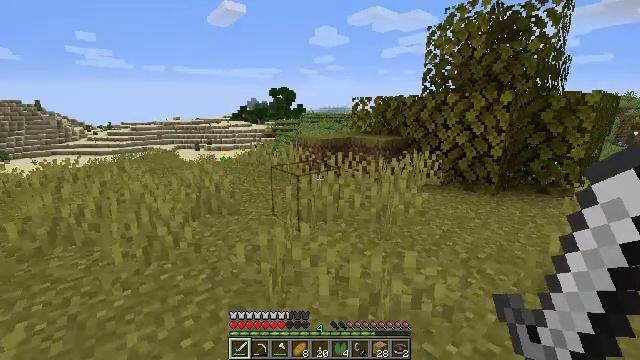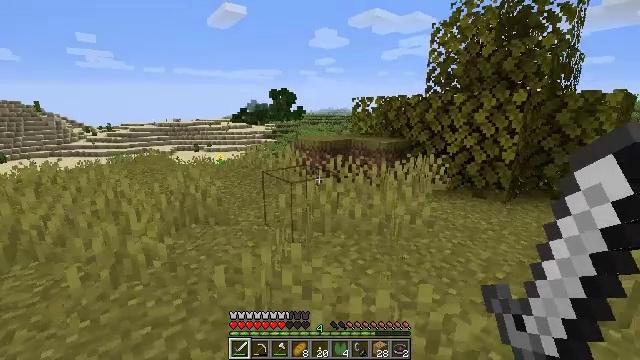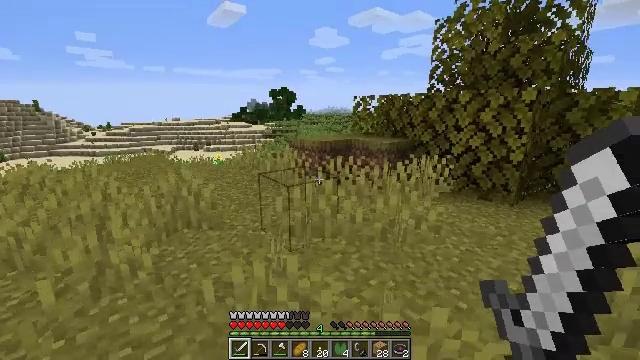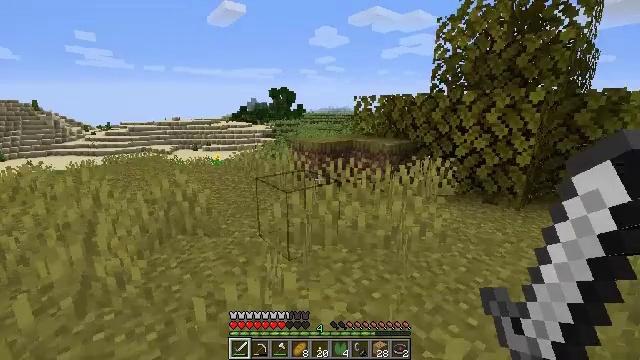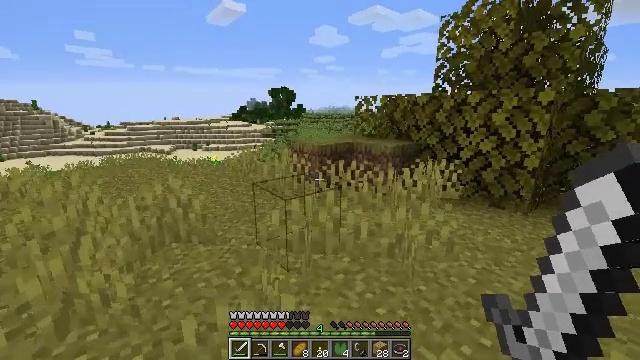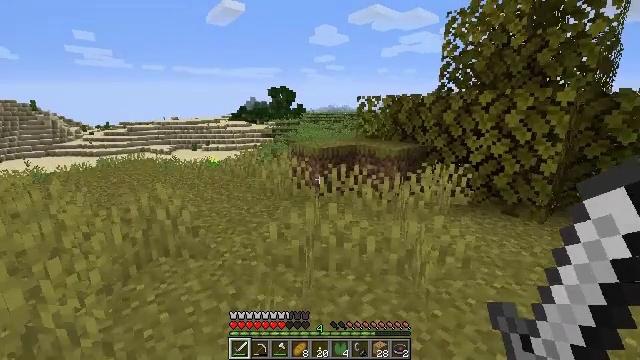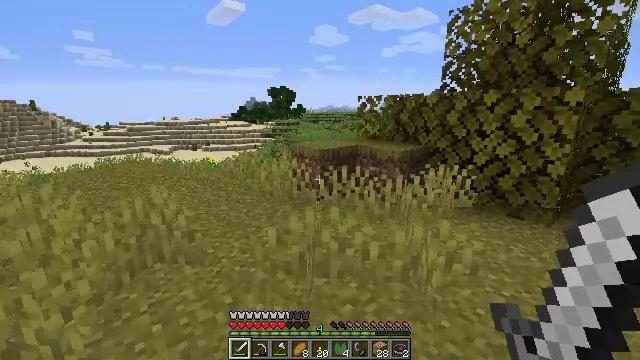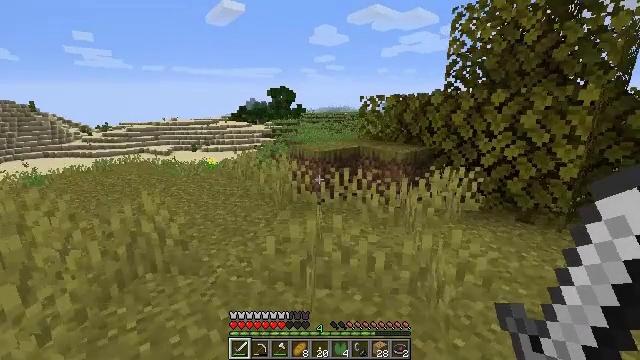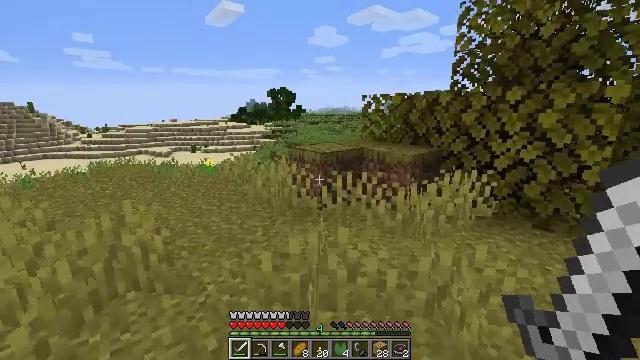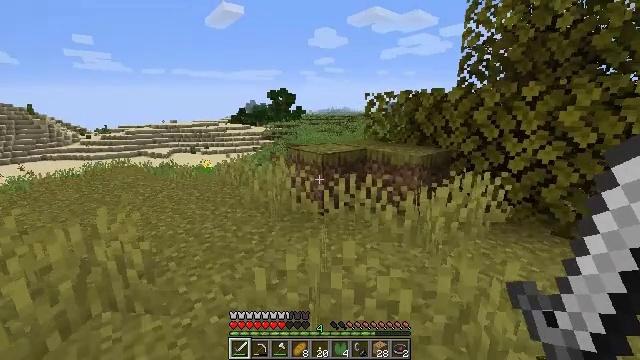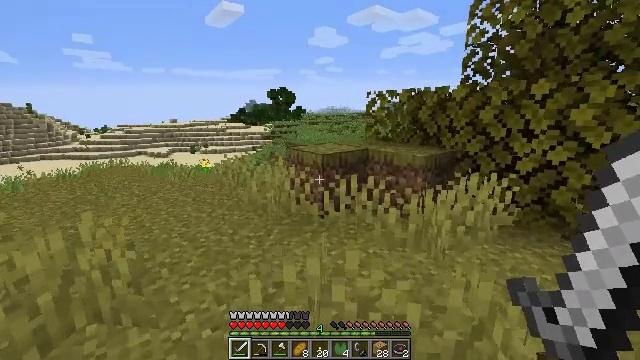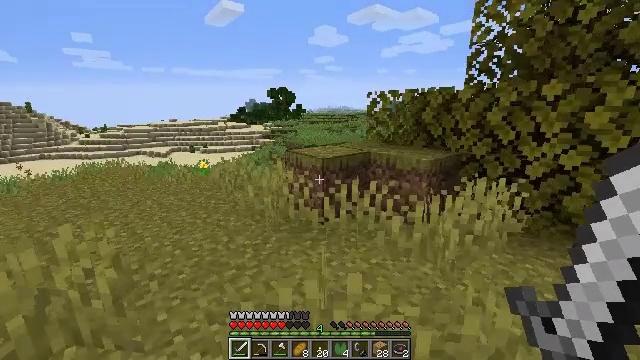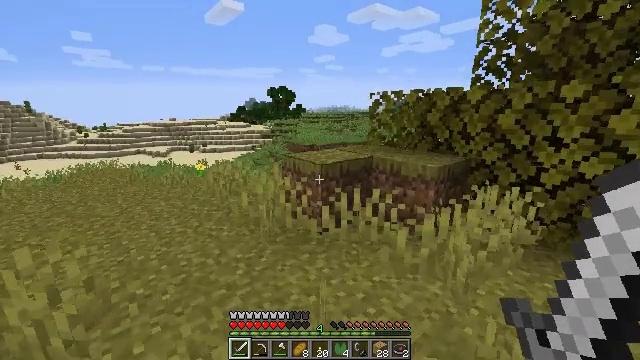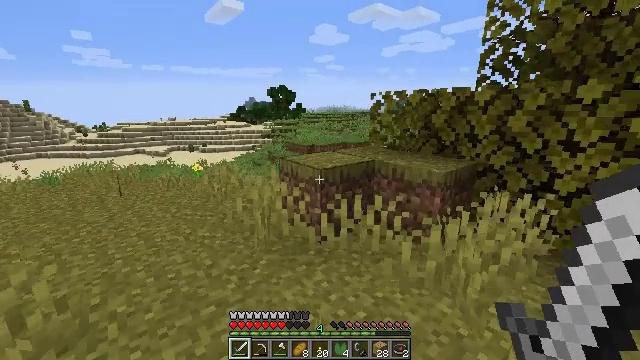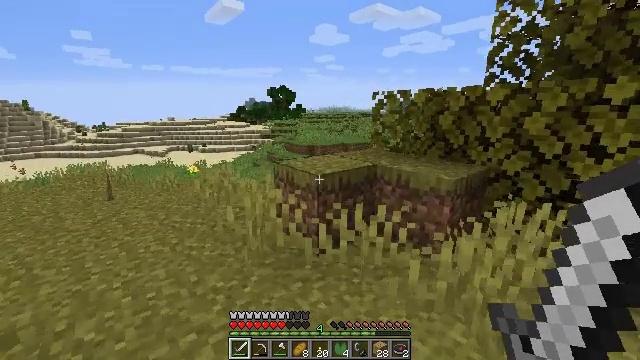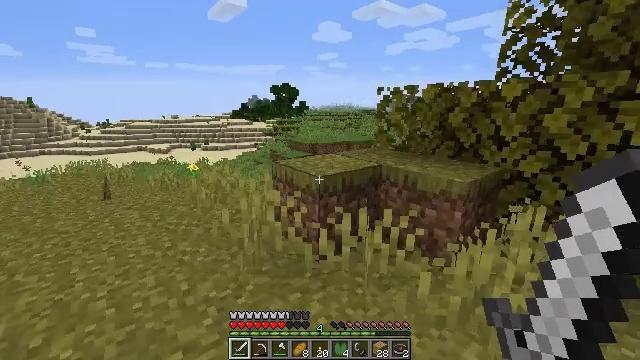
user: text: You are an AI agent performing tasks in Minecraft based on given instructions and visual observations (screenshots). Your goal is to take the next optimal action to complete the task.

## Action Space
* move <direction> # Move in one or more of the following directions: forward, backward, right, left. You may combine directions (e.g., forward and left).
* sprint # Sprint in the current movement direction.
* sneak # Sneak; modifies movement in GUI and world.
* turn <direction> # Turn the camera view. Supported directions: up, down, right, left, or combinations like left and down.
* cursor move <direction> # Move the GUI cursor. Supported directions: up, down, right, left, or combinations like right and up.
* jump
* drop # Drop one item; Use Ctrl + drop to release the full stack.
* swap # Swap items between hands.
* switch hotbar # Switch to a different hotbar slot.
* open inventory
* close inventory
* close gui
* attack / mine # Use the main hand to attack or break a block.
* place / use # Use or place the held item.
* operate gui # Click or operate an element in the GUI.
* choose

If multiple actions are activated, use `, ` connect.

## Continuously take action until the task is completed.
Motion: motion action
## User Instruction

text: Remove a lily pad from the inventory.
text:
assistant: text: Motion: move forward
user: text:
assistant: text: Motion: move forward
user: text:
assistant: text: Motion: move forward
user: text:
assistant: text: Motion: move forward
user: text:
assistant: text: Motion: move forward
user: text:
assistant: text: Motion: move forward
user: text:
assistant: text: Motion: move forward
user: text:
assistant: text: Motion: move forward
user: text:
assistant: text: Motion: move forward
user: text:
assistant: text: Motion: move forward
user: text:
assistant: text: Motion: move forward
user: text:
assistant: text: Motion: move forward
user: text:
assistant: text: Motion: move forward
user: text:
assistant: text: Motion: move forward
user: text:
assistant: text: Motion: move forward
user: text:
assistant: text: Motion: move forward
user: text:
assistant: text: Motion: move forward
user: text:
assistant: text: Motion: move forward
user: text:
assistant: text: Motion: move forward
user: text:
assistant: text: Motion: move forward
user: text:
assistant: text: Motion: move forward
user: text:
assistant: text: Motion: move forward
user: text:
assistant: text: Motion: move forward
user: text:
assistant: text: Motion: move forward
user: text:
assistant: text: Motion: move forward, jump
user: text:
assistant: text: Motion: move forward, jump
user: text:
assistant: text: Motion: move forward, jump
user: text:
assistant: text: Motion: move forward, jump
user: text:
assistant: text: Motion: move forward
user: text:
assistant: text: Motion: move forward